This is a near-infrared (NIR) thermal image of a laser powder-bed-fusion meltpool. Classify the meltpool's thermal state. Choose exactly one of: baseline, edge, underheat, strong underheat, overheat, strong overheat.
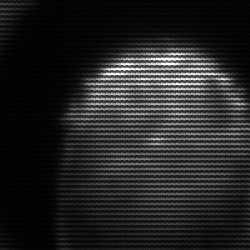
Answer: edge